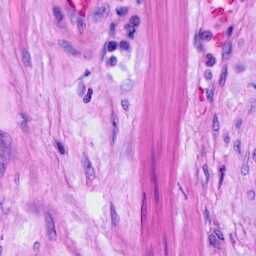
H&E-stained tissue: Ovarian